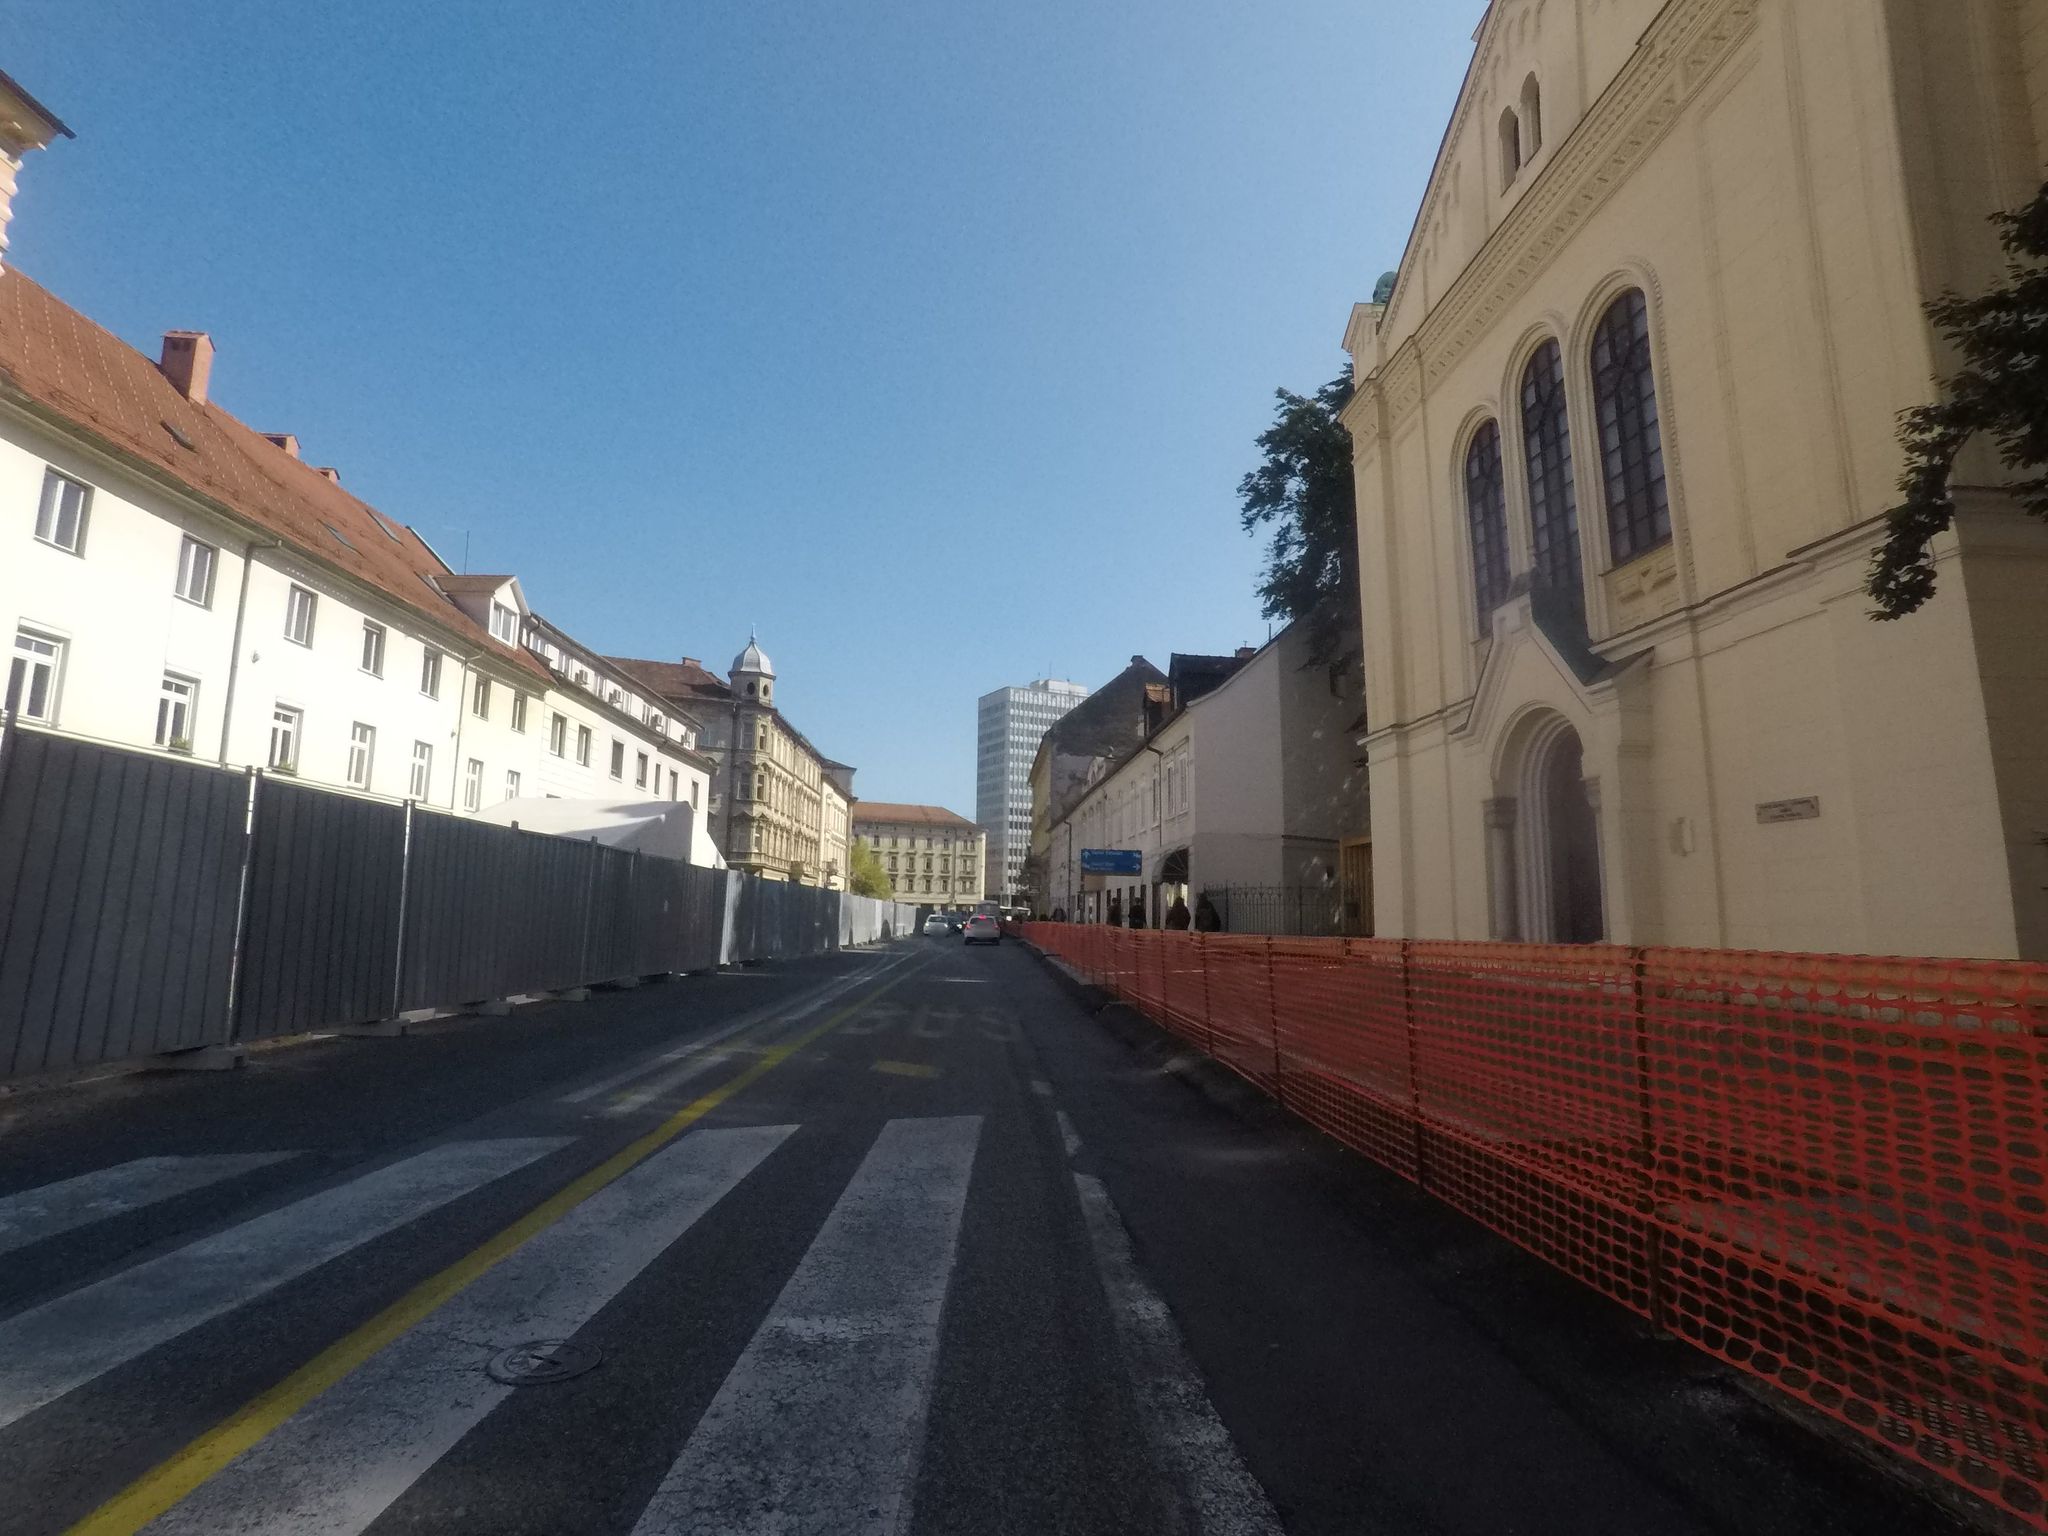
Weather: clear
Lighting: day
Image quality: good
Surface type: walking surface
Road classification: footway
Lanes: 4
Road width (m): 3
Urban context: urban centre
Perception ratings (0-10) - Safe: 2.09, Lively: 7.82, Beautiful: 3.8, Boring: 7.12, Depressing: 2.77, Wealthy: 2.65